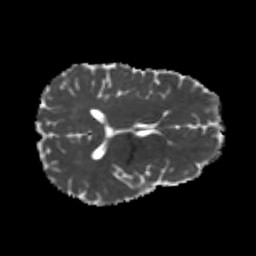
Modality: MD
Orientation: axial
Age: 20
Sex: male
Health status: healthy
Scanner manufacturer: philips
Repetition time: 7.478 s
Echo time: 0.08753 s